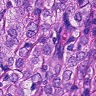
Metastatic tissue present: yes